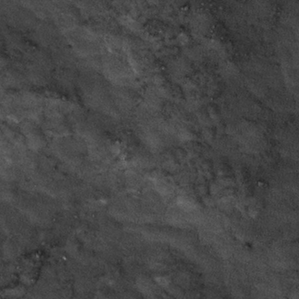
Label: frost